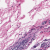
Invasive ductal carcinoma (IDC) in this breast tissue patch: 0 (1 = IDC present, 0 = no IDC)